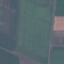
Label: AnnualCrop